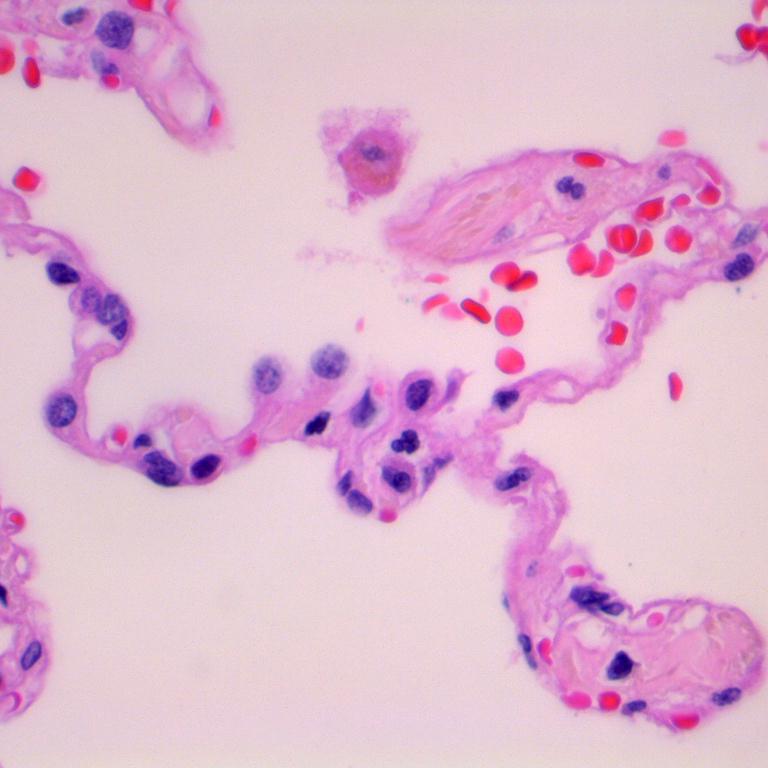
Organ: lung
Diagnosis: benign